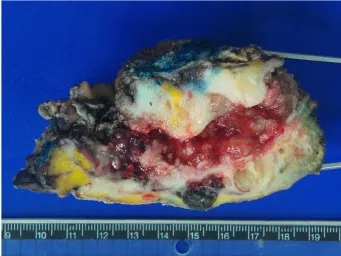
(B) Macroscopic findings of the cut surface: the specimen contains left hepatectomy (on the right) and wedge gastrectomy (on the left), with numerous whitish intraductal papillary excrescences and a hepatogastric fistula. Invasive carcinoma with periductal infiltrating growth pattern around the fistula track is noted.
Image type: medical_photograph (other_medical_photograph)